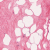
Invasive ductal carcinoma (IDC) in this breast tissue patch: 0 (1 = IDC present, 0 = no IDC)